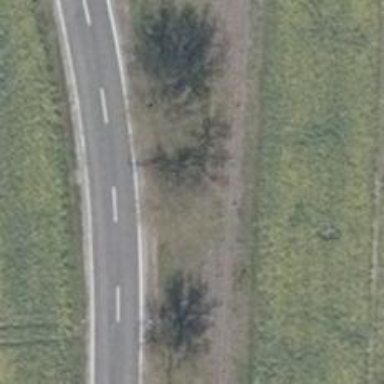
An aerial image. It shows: Row of trees in natural setting.